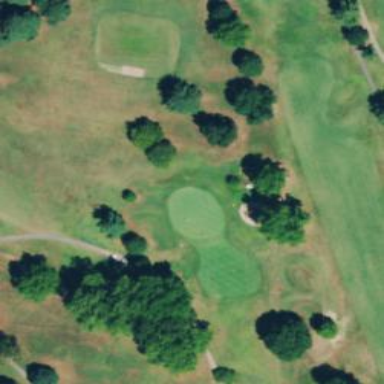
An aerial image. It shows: Golf hole.